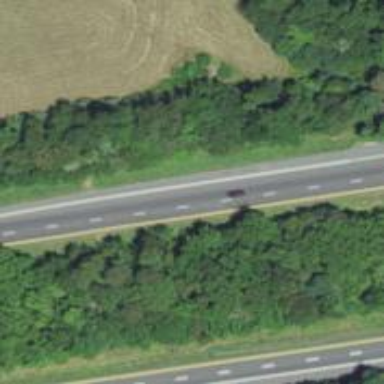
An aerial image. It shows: Motorway.